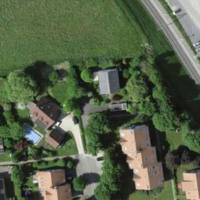
EUNIS habitat code: 55
Species observed at this site:
Cornus sanguinea